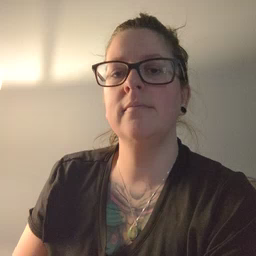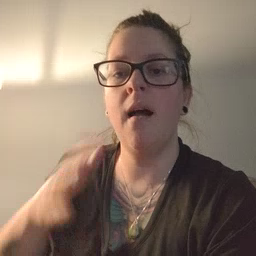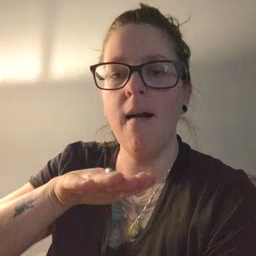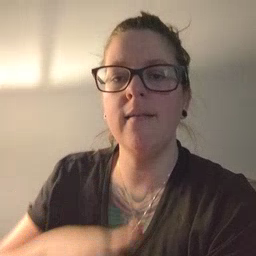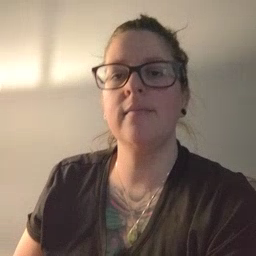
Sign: on